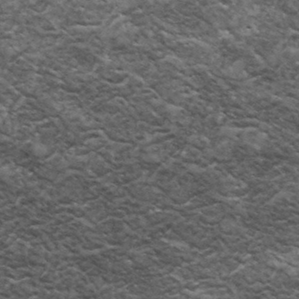
Label: frost